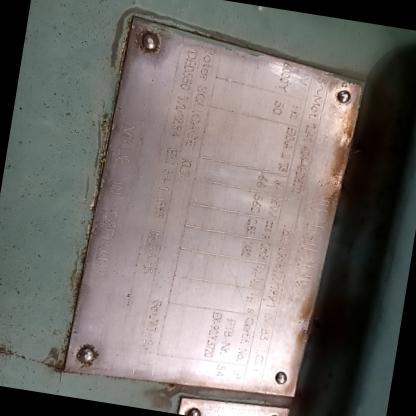
Klasa: tabliczka-znamionowa